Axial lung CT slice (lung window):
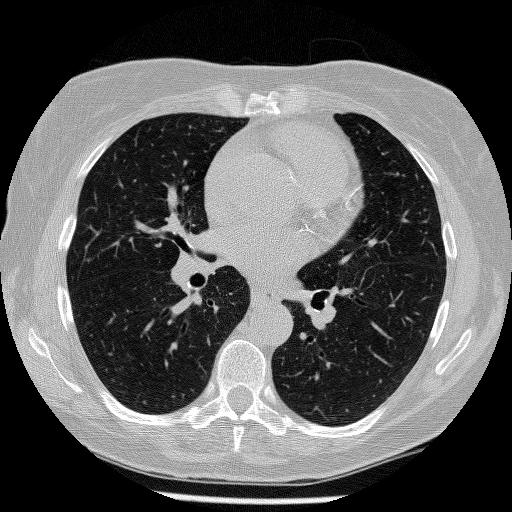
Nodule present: no